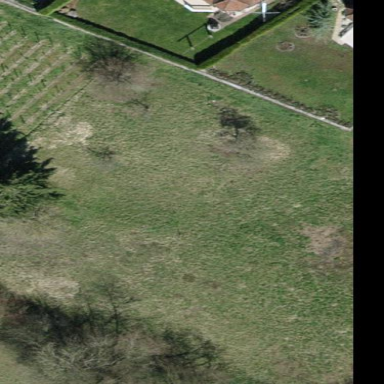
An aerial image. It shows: Area covered with grass.